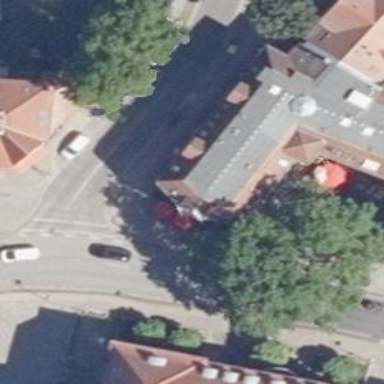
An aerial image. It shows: Fast food establishment.